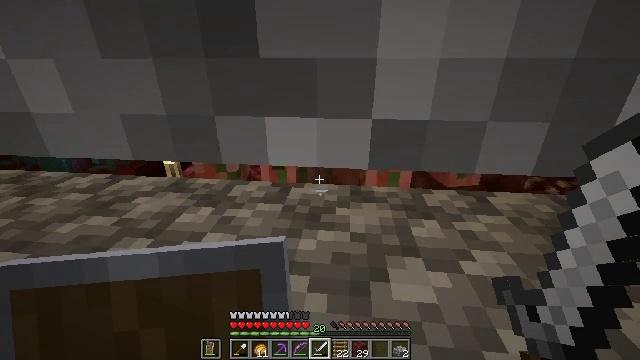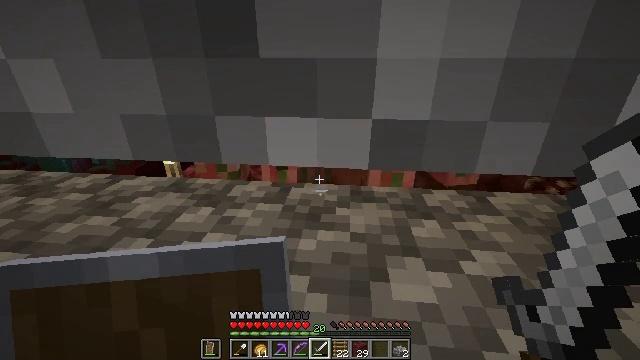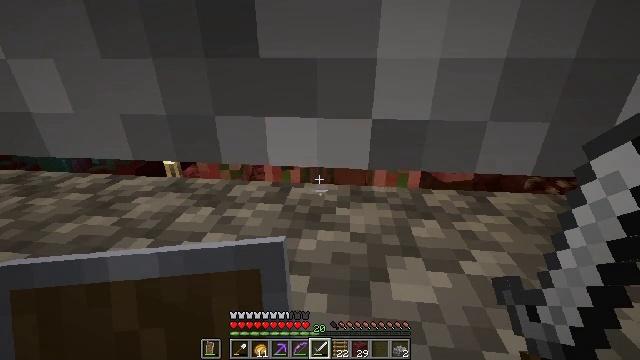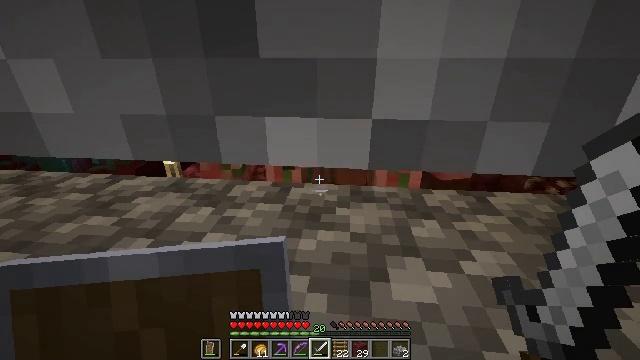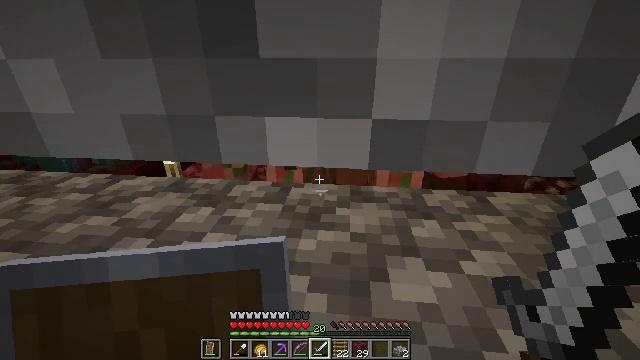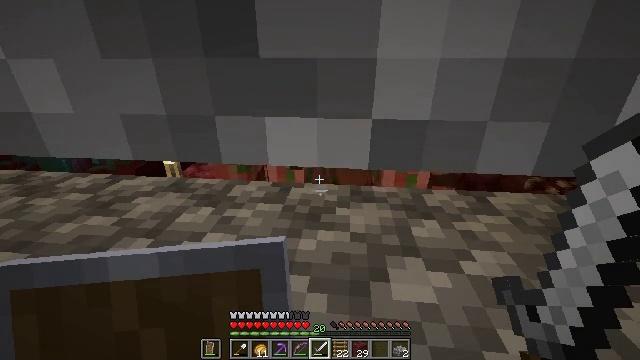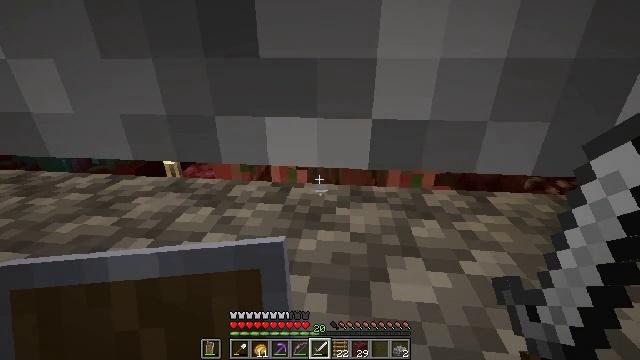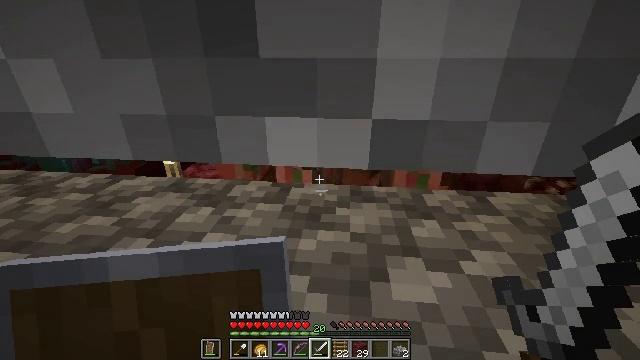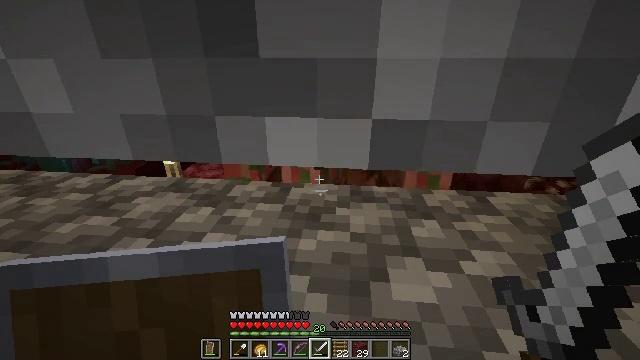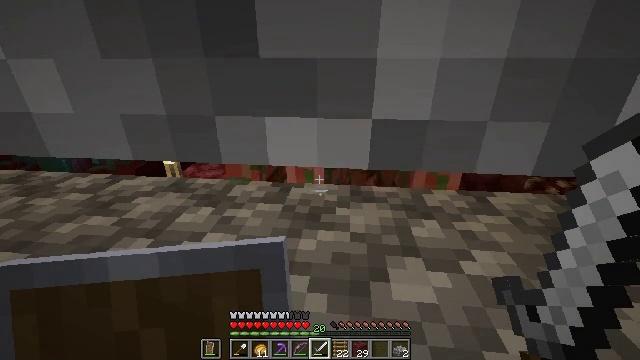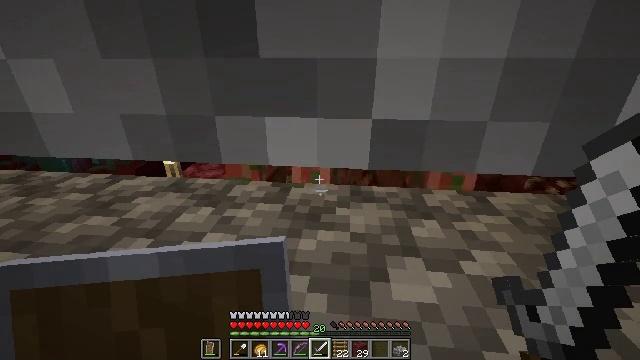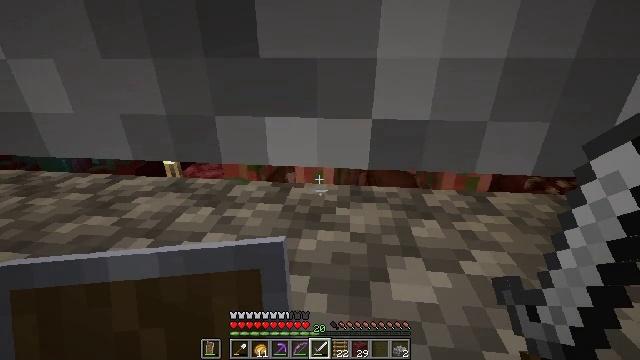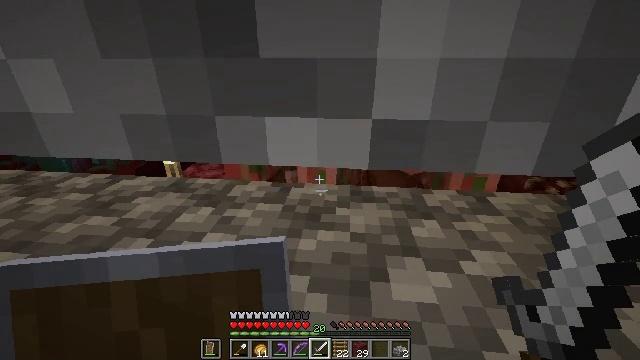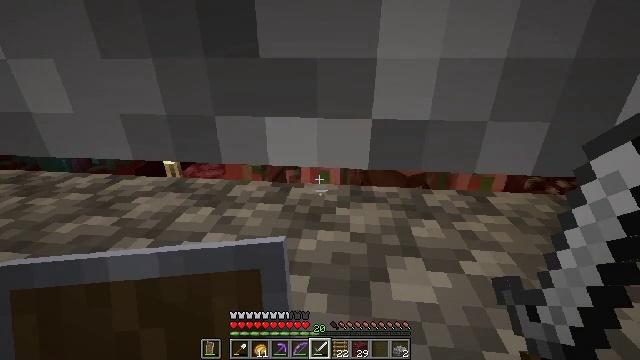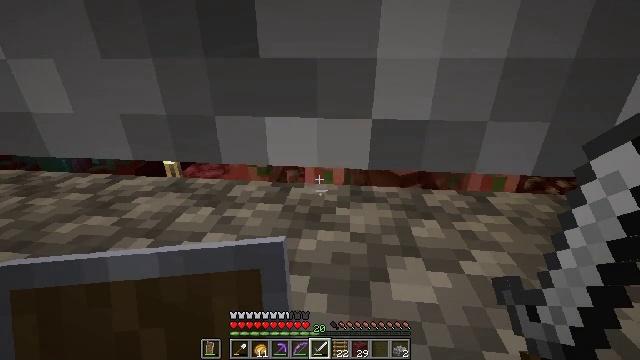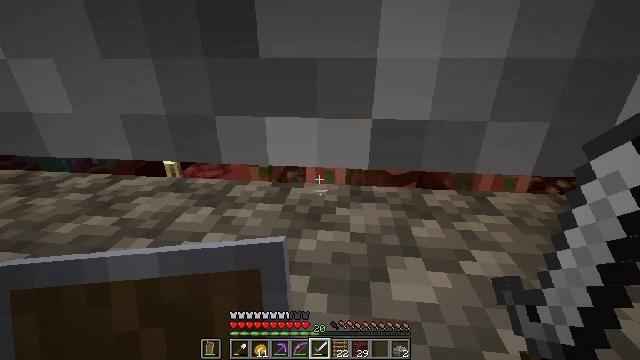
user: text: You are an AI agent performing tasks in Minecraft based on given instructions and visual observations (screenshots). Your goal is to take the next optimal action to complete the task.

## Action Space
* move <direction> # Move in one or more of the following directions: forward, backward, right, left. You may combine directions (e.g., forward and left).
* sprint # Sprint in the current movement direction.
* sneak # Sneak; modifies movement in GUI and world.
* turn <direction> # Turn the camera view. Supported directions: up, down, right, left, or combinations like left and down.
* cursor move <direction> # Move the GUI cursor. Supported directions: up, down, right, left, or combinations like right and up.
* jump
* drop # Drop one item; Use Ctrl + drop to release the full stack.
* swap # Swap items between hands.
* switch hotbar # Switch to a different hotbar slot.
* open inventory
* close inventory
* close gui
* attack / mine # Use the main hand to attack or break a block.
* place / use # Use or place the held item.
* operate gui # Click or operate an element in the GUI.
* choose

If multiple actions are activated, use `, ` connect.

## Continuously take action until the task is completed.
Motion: motion action
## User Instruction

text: Kill nether mobs.
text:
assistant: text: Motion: no_op
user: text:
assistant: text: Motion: no_op
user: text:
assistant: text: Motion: no_op
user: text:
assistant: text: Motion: no_op
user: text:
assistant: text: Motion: no_op
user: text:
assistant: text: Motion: no_op
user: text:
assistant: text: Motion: no_op
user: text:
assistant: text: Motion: no_op
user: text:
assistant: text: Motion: no_op
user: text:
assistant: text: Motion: no_op
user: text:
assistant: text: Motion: no_op
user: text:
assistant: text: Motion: no_op
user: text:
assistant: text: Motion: no_op
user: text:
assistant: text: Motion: no_op
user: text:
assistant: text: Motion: no_op
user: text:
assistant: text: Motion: no_op
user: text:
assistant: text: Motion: no_op
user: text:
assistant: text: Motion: attack / mine
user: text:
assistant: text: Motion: attack / mine
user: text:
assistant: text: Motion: no_op
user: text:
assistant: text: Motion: no_op
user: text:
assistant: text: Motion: no_op
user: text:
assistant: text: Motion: no_op
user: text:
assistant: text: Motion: no_op
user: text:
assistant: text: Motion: no_op
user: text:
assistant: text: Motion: no_op
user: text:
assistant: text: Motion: no_op
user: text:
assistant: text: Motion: no_op
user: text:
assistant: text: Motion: no_op
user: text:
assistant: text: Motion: no_op